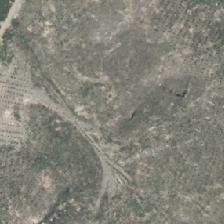
Land cover: harvested_forest